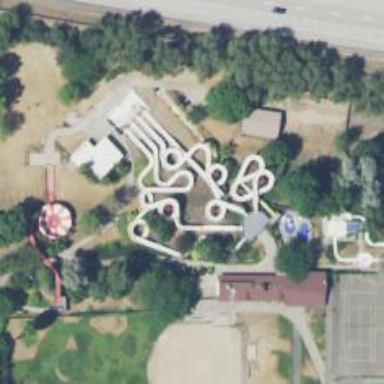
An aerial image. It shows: Water slide attraction.